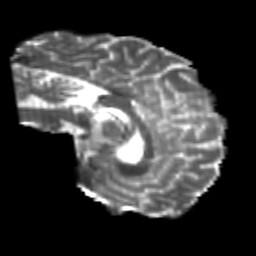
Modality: T2w
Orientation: sagittal
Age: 22
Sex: male
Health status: healthy
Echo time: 0.074 s